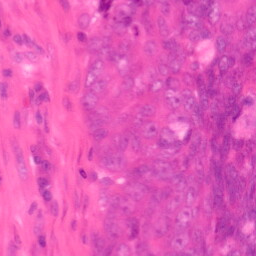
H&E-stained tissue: Colon